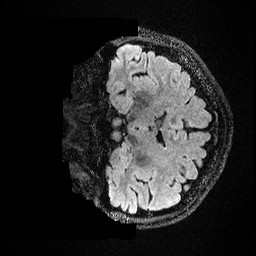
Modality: FLAIR
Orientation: coronal
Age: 45
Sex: female
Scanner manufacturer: ge
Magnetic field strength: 3 T
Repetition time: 4.802 s
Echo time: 0.1171 s